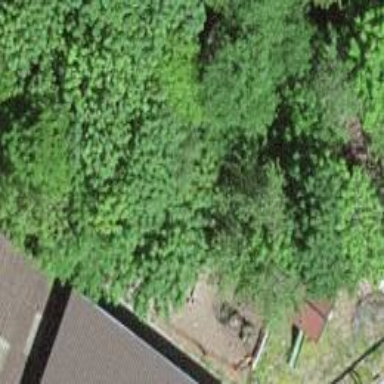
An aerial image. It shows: Beautiful tree in nature.